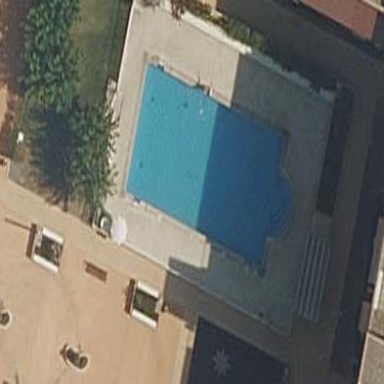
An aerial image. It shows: Swimming pool located in leisure land.